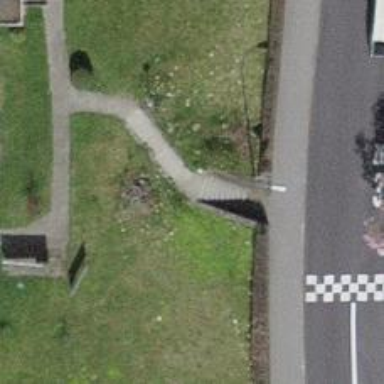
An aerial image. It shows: Set of steps on the road.